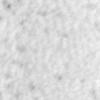
Label: no_change